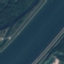
Land use / land cover: River